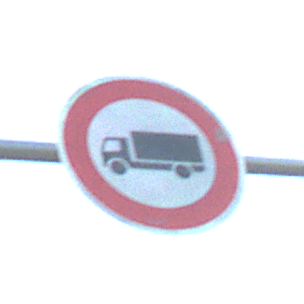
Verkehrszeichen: VerbotFuerKraftfahrzeugeUeberDreiKommaFuenfTonnen
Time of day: MorningAfternoon
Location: Outdoor (Nature)
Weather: Clear
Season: NotSpecified
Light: Natural